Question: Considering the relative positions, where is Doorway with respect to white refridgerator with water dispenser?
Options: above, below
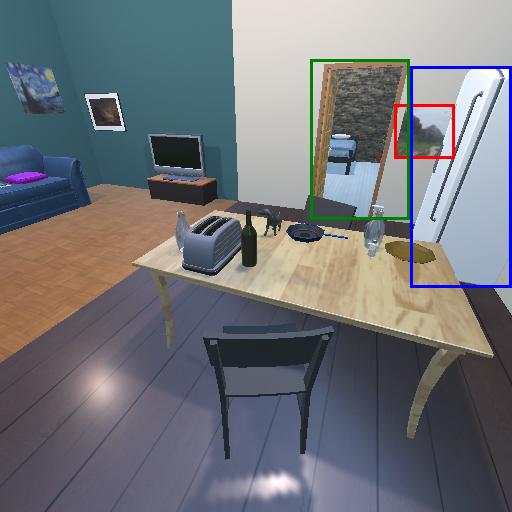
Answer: above